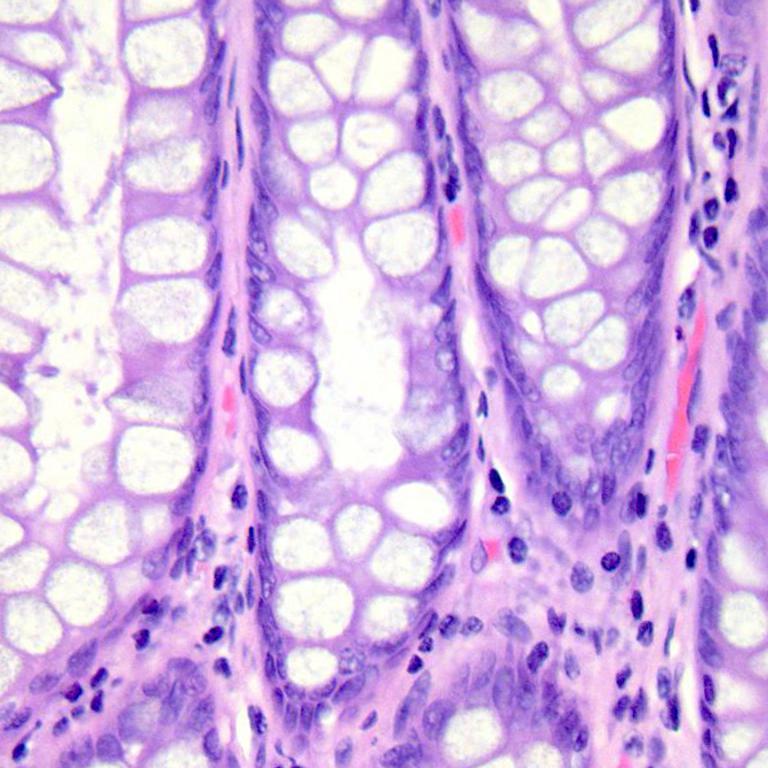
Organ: colon
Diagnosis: benign